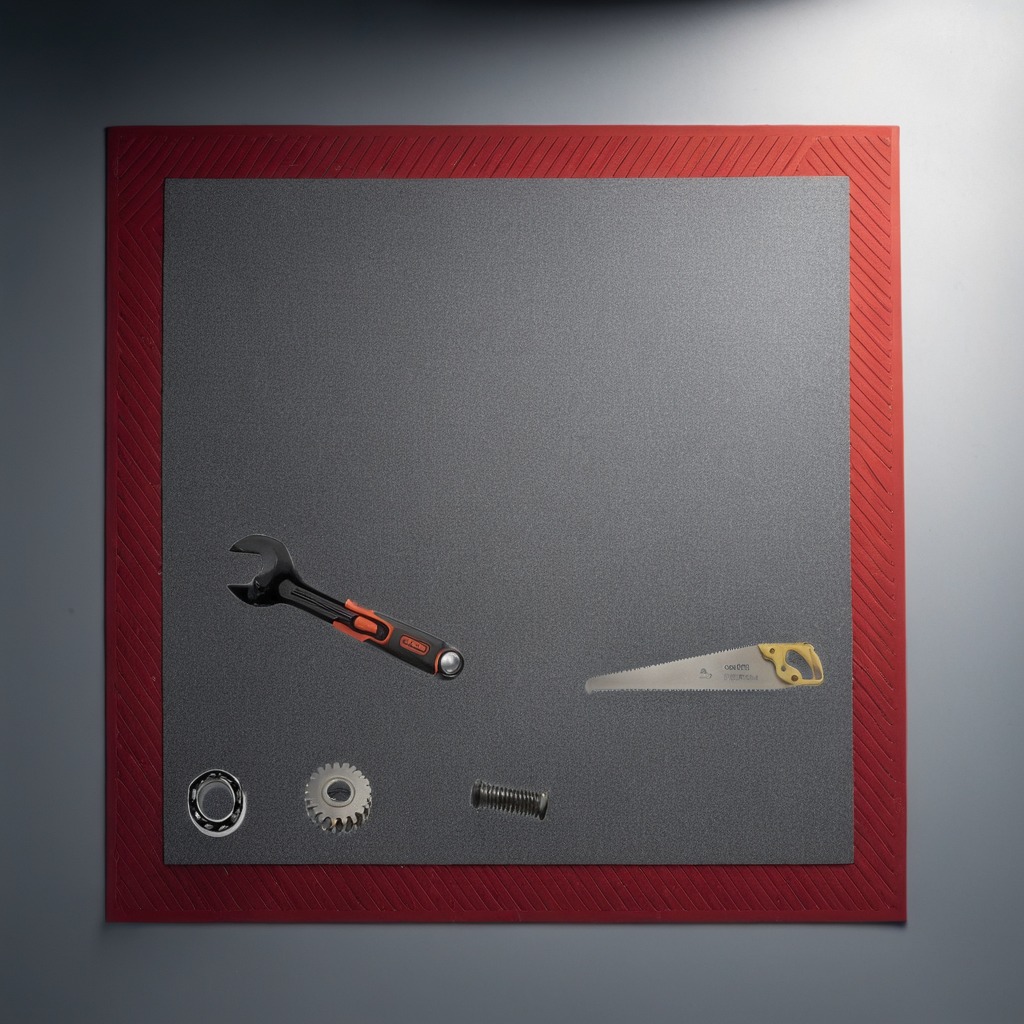
A metal ball bearing, a steel gear with teeth, a coiled metal spring, a handheld metal saw, and a wrench are lying on a clean granite tabletop covered with a red rubber mat inside a workshop under bright overhead lighting crisp shadows high clarity worn but beneath the mat.